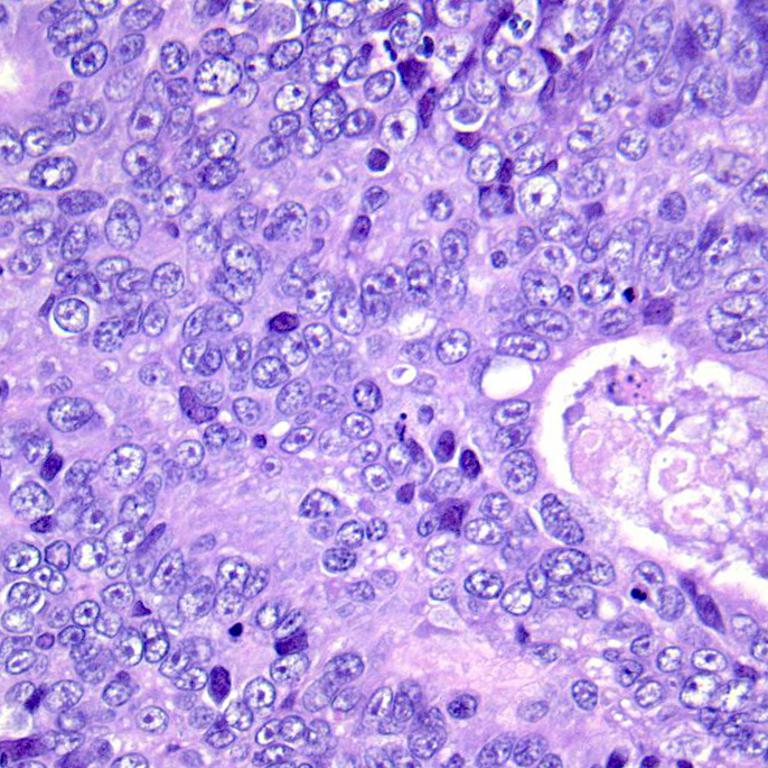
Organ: colon
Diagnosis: adenocarcinomas